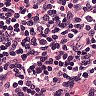
Metastatic tissue present: no